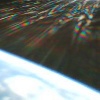
Label: sunburn